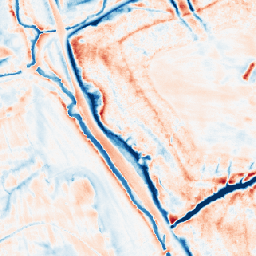
Category: classical
Decomposition family: gaussian_anisotropic
Decomposition parameters: sigma_x: 5
sigma_y: 5
Upsampling method: area
Upsampling parameters: scale: 8
Upsampling scale: 8